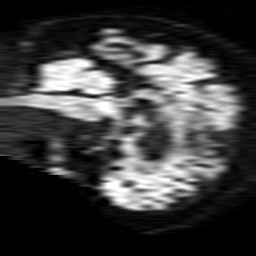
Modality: TRACE
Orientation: sagittal
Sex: female
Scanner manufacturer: philips
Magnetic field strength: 1.5 T
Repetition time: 3.54 s
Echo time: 0.09411 s